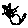
Label: cat